Interaction volume radius: 5 \u00c5
Interaction volume height: 25 \u00c5
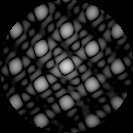
Disorder parameter: 0.07181